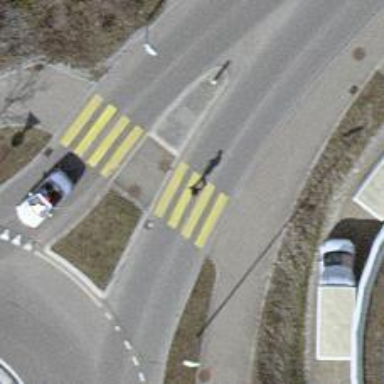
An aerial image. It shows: Uncontrolled crossing on the road.